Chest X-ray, PA view. Patient: 68 years old, sex M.
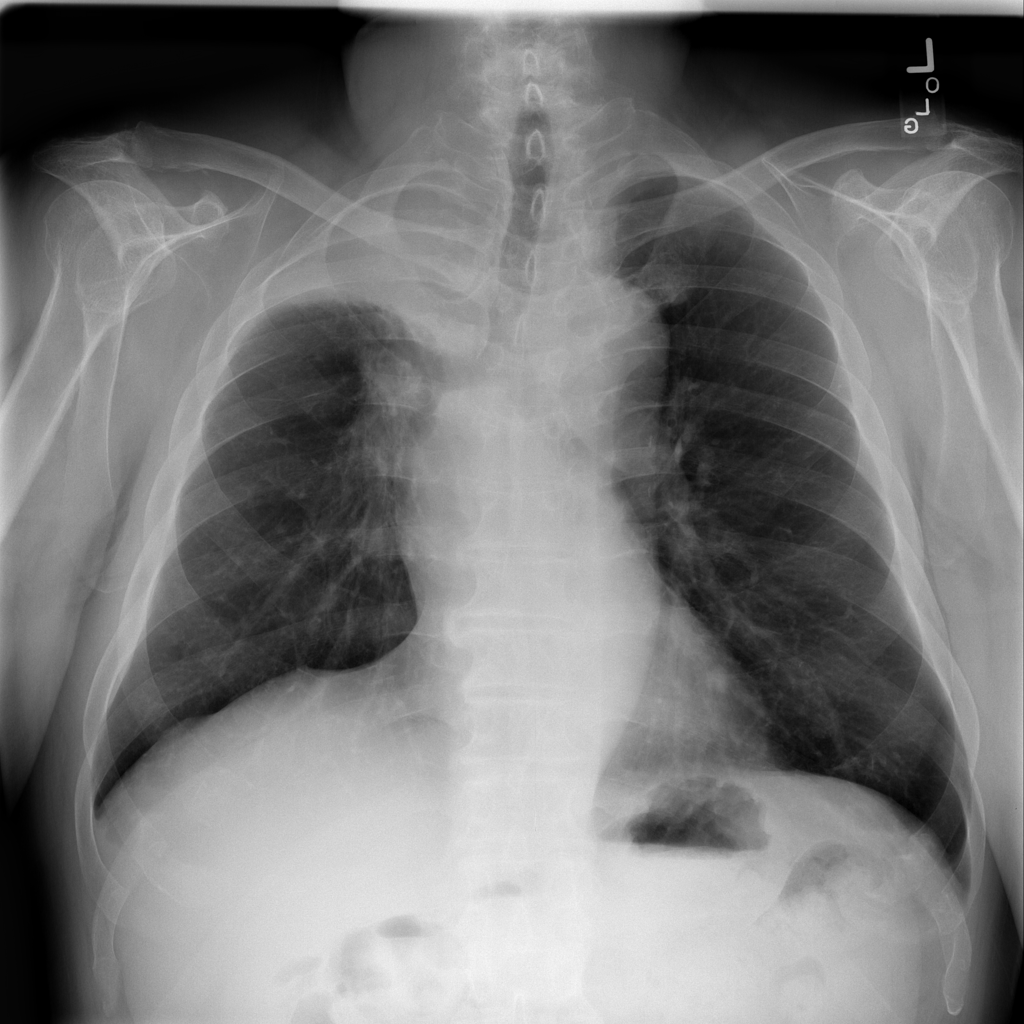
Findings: Atelectasis, Consolidation, Mass